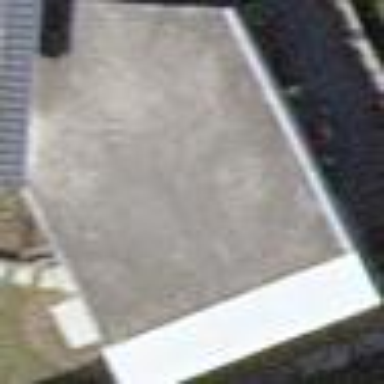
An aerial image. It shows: Garage building.